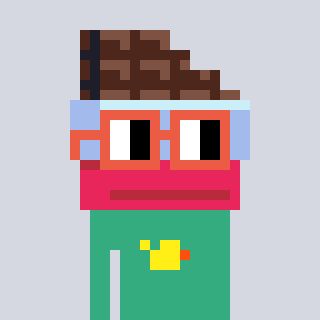
a pixel art character with square orange glasses, a chocolate-shaped head and a teal-colored body on a cool background